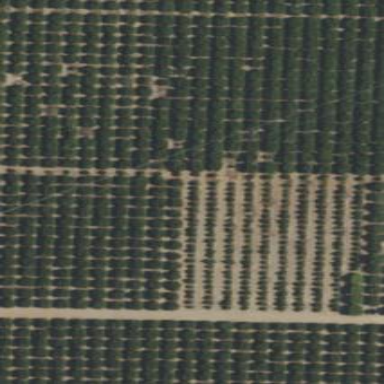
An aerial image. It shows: Orchard with orange trees. The area is designated as open space properties.